Question: '''
Android Studio 0.4.5
'''
Hello,
I have created a dialog box from an Activity. Which displays like this:

The cancel has a missing 'l' and the delete has a missing 'e'.
I have tried to adjust the text size, but that didn't work. I have been playing around with it. But can't seem to find a solution.
Here my xml layout:
'''
<LinearLayout xmlns:android="http://schemas.android.com/apk/res/android"
android:orientation="vertical"
android:layout_width="match_parent"
android:layout_height="wrap_content">
<ImageView
android:id="@+id/ivRabbitLogo"
android:layout_width="match_parent"
android:layout_height="64dp"
android:scaleType="center"
android:background="#ff20a3ff"
android:contentDescription="Logo of Application" />
<EditText
android:id="@+id/etUpdateDlgName"
android:layout_width="match_parent"
android:layout_height="match_parent"
android:inputType="text"
android:hint="Name"
android:textSize="22sp" />
<EditText
android:id="@+id/etUpdateDlgPhone"
android:layout_width="match_parent"
android:layout_height="match_parent"
android:inputType="phone"
android:hint="Phone"
android:textSize="22sp" />
<EditText
android:id="@+id/etUpdateDlgEmail"
android:layout_width="match_parent"
android:layout_height="match_parent"
android:inputType="textEmailAddress"
android:hint="Email"
android:textSize="22sp" />
<LinearLayout
android:layout_width="match_parent"
android:layout_height="0dp"
android:orientation="horizontal"
android:layout_weight="1">
<Button
android:id="@+id/btnCancel"
android:layout_width="match_parent"
android:layout_height="wrap_content"
android:text="Cancel"
android:textSize="20sp"
android:layout_weight="1" />
<Button
android:id="@+id/btnSave"
android:layout_width="match_parent"
android:layout_height="wrap_content"
android:text="Save"
android:textSize="20sp"
android:layout_weight="1" />
<Button
android:id="@+id/btnDelete"
android:layout_width="match_parent"
android:layout_height="wrap_content"
android:text="Delete"
android:textSize="20sp"
android:layout_weight="1" />
</LinearLayout>
</LinearLayout>
'''
Many thanks for any suggestions,
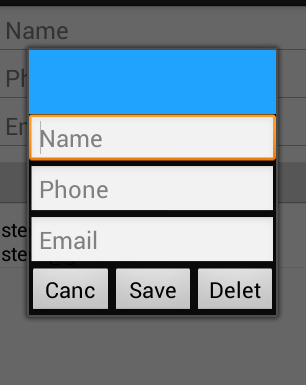
Answer: Have a look at this
'''
<LinearLayout xmlns:android="http://schemas.android.com/apk/res/android"
android:layout_width="match_parent"
android:layout_height="wrap_content"
android:orientation="vertical" >
<ImageView
android:id="@+id/ivRabbitLogo"
android:layout_width="match_parent"
android:layout_height="64dp"
android:background="#ff20a3ff"
android:contentDescription="Logo of Application"
android:scaleType="center" />
<EditText
android:id="@+id/etUpdateDlgName"
android:layout_width="match_parent"
android:layout_height="match_parent"
android:hint="Name"
android:inputType="text"
android:textSize="22sp" />
<EditText
android:id="@+id/etUpdateDlgPhone"
android:layout_width="match_parent"
android:layout_height="match_parent"
android:hint="Phone"
android:inputType="phone"
android:textSize="22sp" />
<EditText
android:id="@+id/etUpdateDlgEmail"
android:layout_width="match_parent"
android:layout_height="match_parent"
android:hint="Email"
android:inputType="textEmailAddress"
android:textSize="22sp" />
<LinearLayout
android:layout_width="match_parent"
android:layout_height="wrap_content"
android:orientation="horizontal" >
<Button
android:id="@+id/btnCancel"
android:layout_width="wrap_content"
android:layout_height="wrap_content"
android:layout_weight="1"
android:text="Cancel"
android:textSize="20sp" />
<Button
android:id="@+id/btnSave"
android:layout_width="wrap_content"
android:layout_height="wrap_content"
android:layout_weight="1"
android:text="Save"
android:textSize="20sp" />
<Button
android:id="@+id/btnDelete"
android:layout_width="wrap_content"
android:layout_height="wrap_content"
android:layout_weight="1"
android:text="Delete"
android:textSize="20sp" />
</LinearLayout>
'''